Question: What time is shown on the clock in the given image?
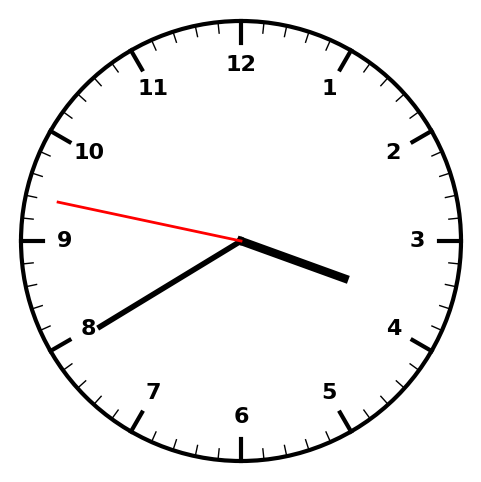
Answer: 03:39:47